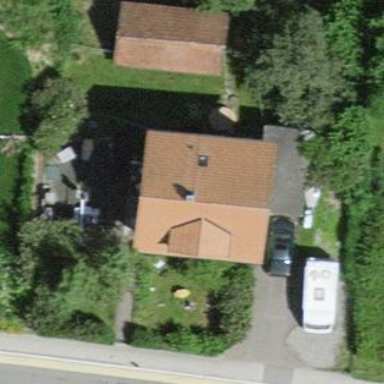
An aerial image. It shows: Simple house.